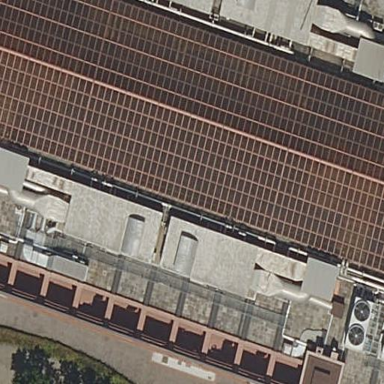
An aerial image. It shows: Building with gabled roof made of glass.